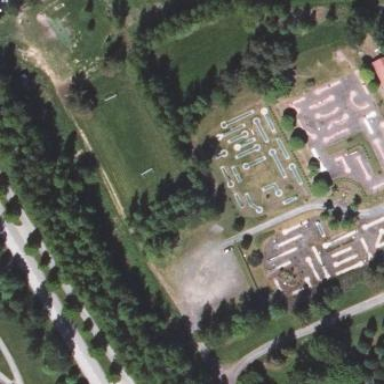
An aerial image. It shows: Miniature golf course.